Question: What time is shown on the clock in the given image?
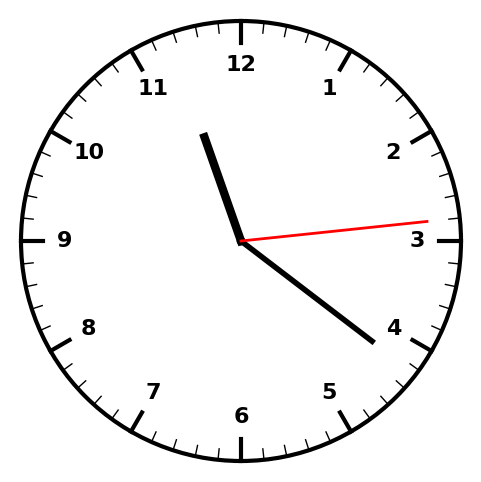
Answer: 11:21:14